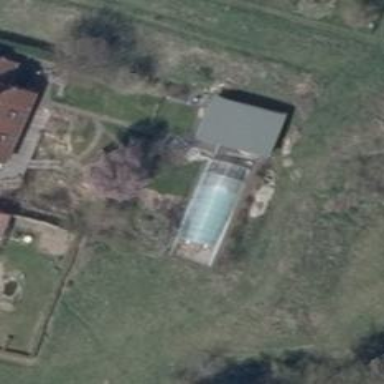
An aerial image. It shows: Swimming pool located in leisure land.